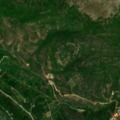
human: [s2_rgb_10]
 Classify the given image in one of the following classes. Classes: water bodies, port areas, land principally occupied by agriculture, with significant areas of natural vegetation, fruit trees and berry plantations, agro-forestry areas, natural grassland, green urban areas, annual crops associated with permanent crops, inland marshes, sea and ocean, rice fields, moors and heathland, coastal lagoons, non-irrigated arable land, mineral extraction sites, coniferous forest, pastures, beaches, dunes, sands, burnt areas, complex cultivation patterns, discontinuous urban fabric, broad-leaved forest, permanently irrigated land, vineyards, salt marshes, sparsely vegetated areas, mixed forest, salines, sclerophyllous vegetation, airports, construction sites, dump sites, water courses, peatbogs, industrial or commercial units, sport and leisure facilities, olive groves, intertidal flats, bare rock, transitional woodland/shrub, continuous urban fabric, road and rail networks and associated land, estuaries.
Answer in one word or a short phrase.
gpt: olive groves, land principally occupied by agriculture, with significant areas of natural vegetation, natural grassland, sclerophyllous vegetation, sparsely vegetated areas